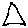
Label: triangle